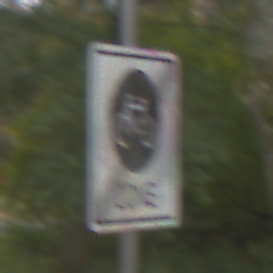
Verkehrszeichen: EndeFahrradzone
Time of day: Midday
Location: Outdoor (Nature)
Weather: Overcast
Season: Autumn
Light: Natural